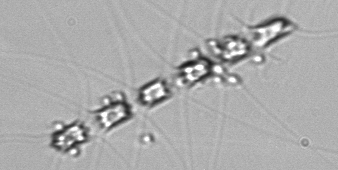
Label: Chaetoceros_didymus_TAG_external_flagellate